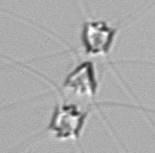
Label: Chaetoceros_didymus